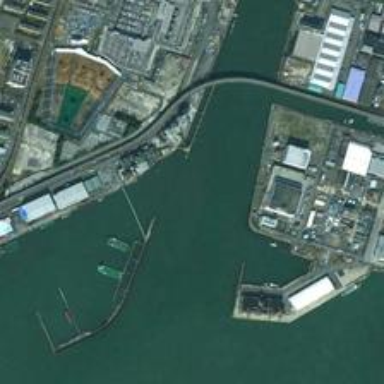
A large wharf with many buildings is near a port with several boats .